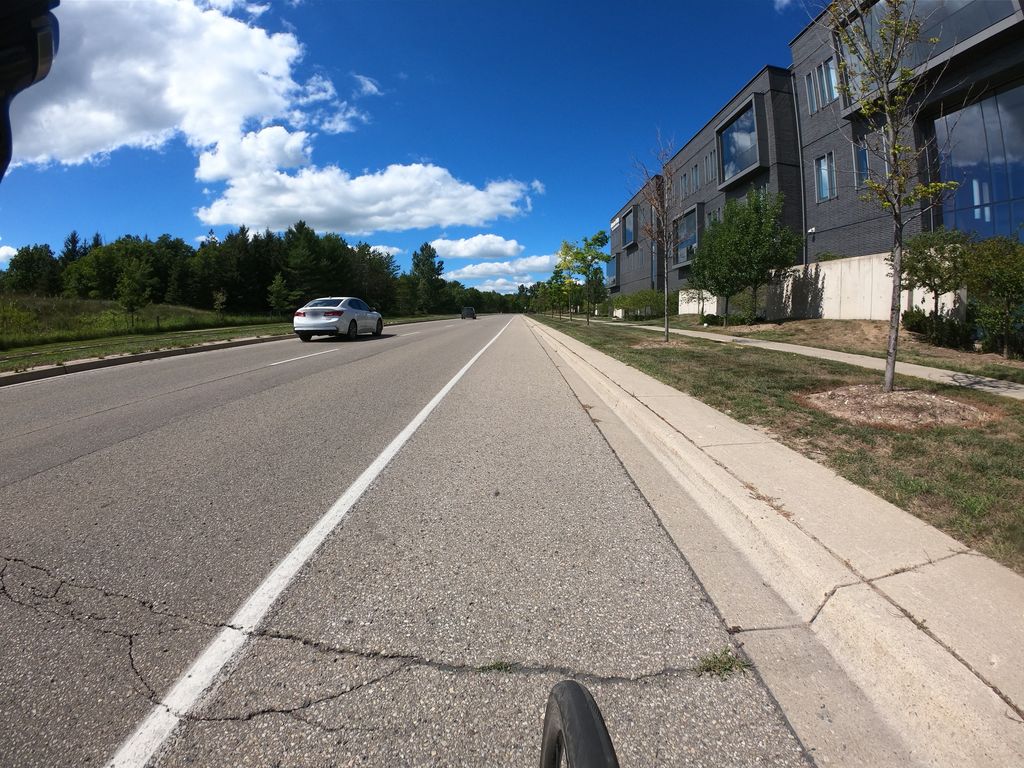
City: kitchener-waterloo